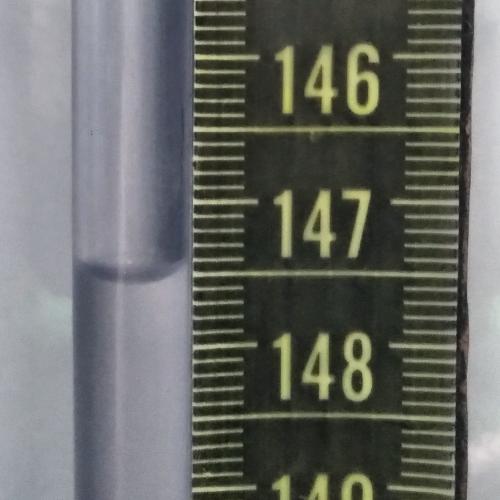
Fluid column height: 147.5 cm